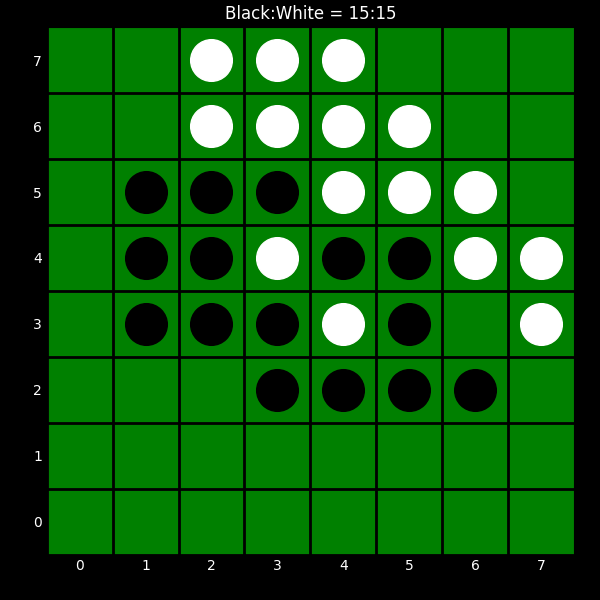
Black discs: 15
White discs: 15